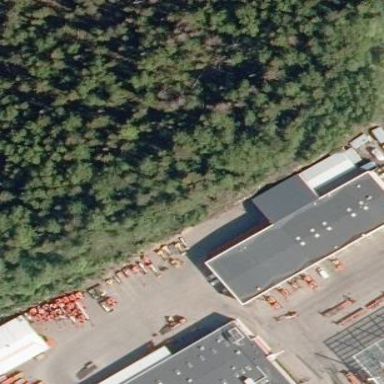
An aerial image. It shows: Warehouse.